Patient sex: M
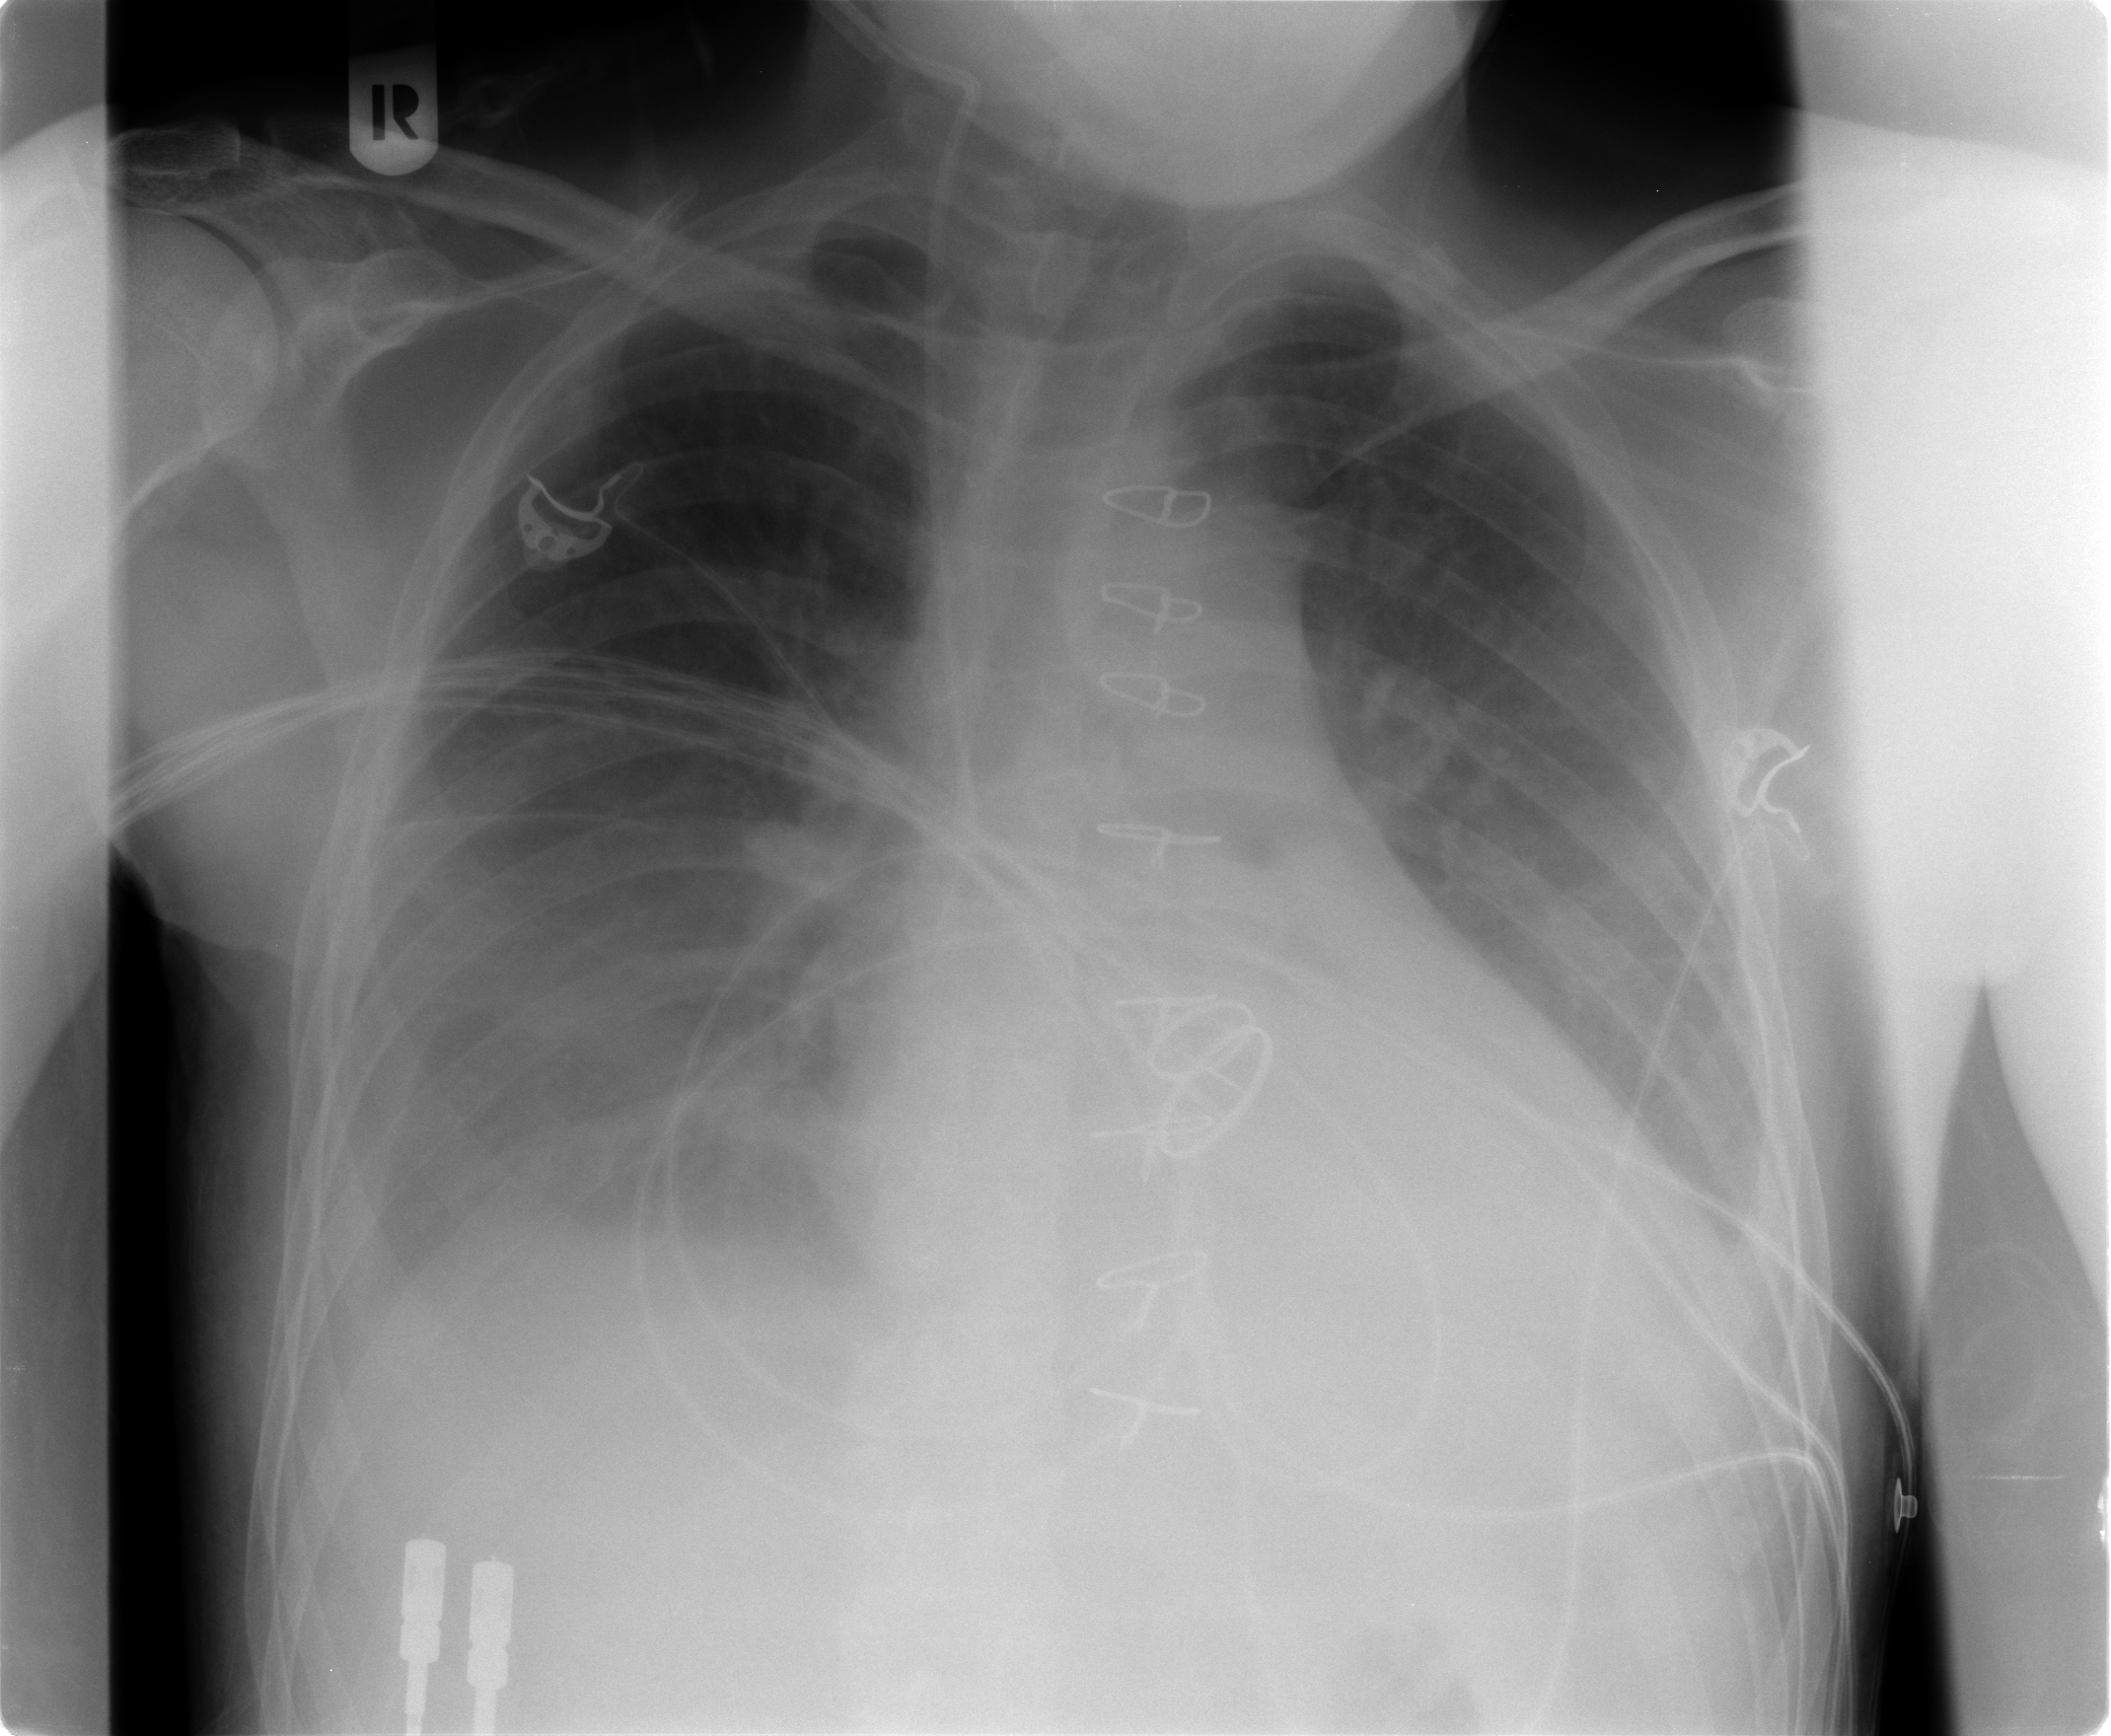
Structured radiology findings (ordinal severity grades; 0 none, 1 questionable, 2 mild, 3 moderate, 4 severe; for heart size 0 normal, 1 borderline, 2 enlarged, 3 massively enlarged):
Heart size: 0
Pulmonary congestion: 2
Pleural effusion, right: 2
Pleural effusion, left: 0
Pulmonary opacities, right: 0
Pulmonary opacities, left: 0
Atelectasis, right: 2
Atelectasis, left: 1